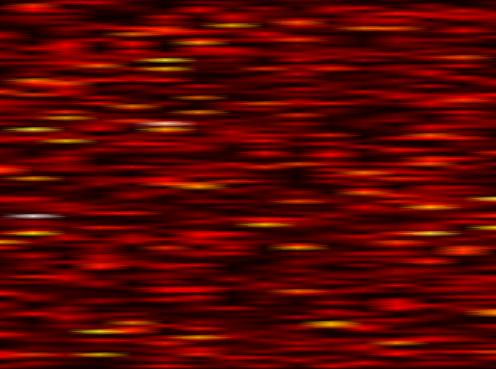
Label: OFDM